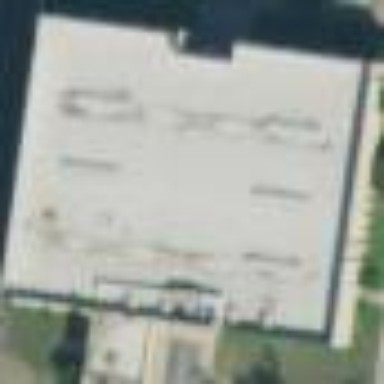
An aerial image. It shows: Building.